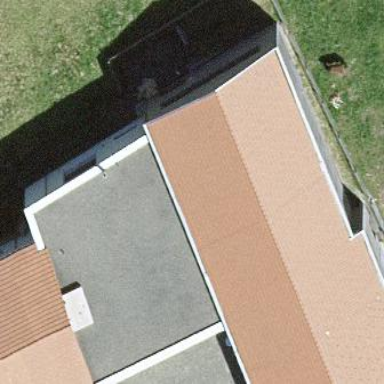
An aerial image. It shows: School building.